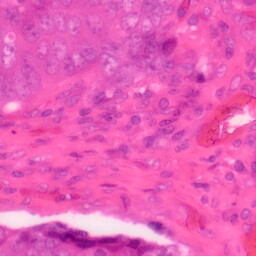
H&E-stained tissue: Colon